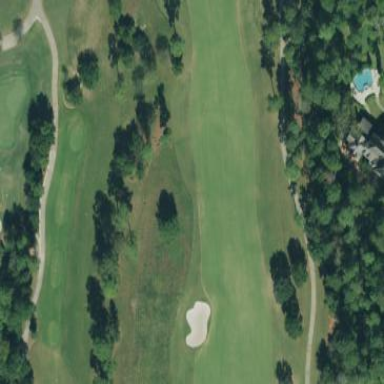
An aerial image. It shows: Golf fairway surrounded by grass.